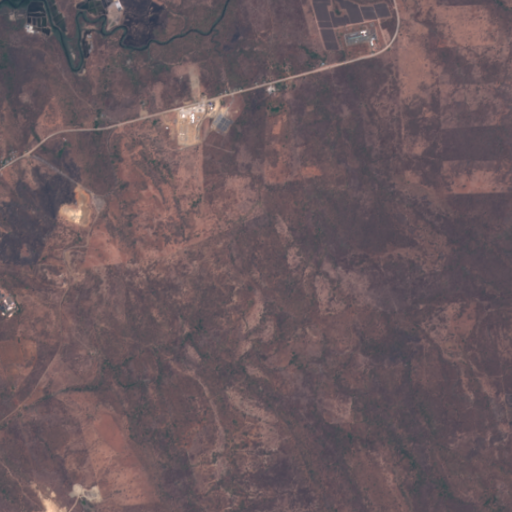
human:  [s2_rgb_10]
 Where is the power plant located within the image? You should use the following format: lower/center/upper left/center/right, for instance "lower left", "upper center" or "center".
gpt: The power plant is located in the center left of the image.
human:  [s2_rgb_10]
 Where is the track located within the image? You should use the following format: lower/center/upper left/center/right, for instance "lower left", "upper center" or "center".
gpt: There is no track in the image.